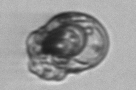
Label: Proterythropsis